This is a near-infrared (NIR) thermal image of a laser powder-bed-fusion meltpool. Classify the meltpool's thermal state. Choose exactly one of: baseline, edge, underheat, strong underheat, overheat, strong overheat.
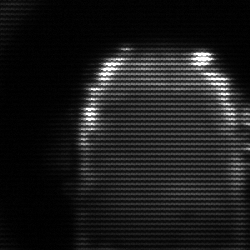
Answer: baseline